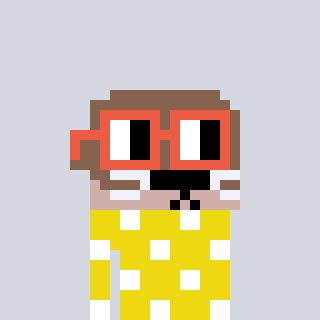
a pixel art character with square orange glasses, a otter-shaped head and a yellow-colored body on a cool background